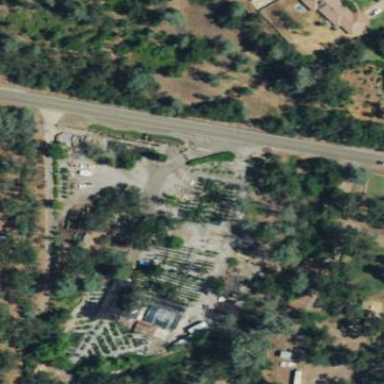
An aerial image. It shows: Plant nursery.